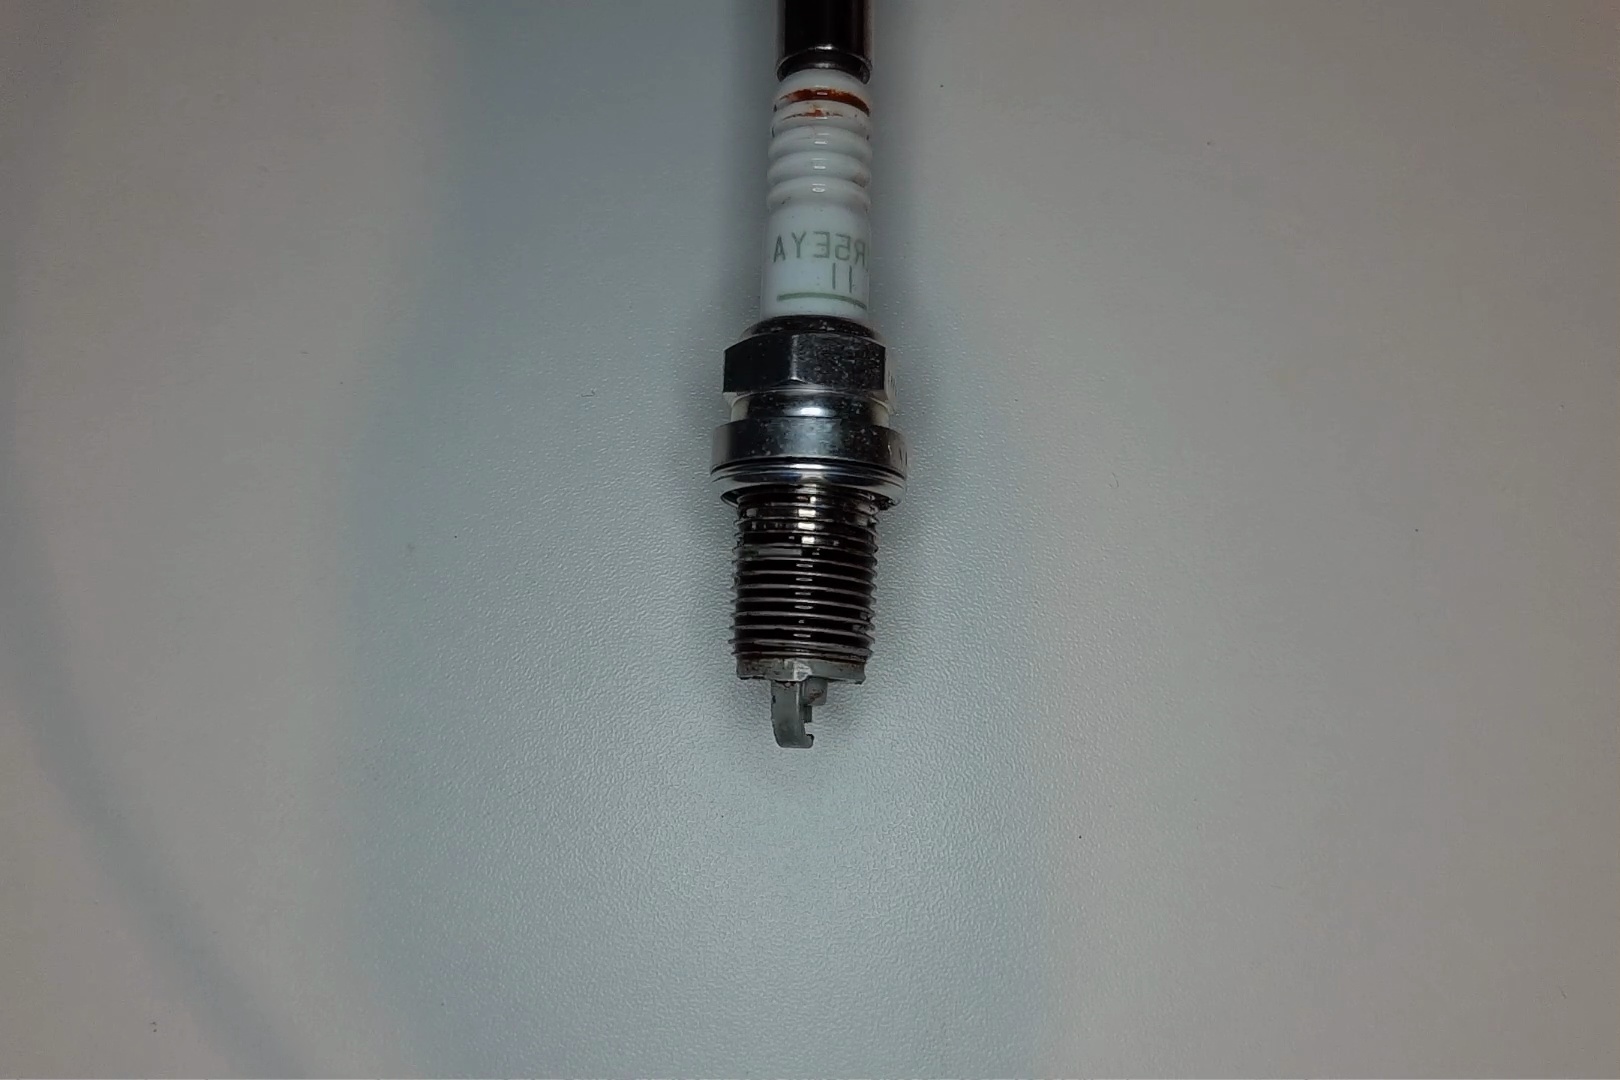
Label: anomaly